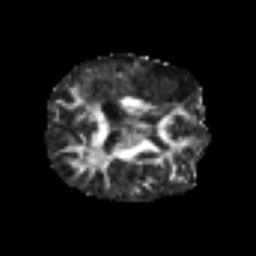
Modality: FA
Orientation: axial
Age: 49
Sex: male
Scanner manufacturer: siemens
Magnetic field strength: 3 T
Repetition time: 6.1 s
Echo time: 0.101 s